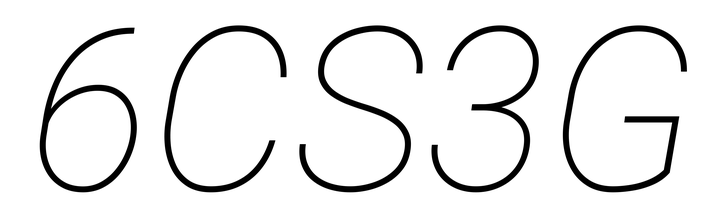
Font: Roboto-Italic_Thin_Italic